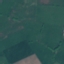
Label: Pasture